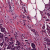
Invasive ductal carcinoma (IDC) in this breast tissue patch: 1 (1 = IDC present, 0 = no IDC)